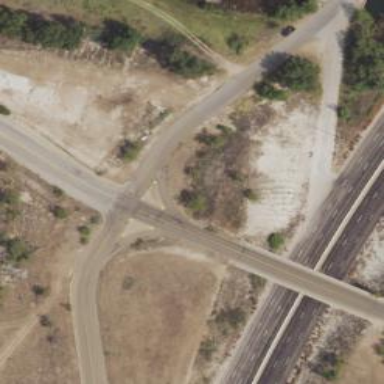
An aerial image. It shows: Tertiary link road.